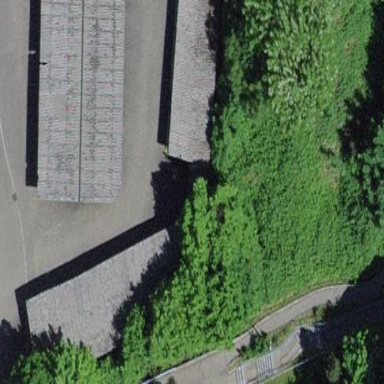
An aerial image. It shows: View of roof of building.